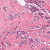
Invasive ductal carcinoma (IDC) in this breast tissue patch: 1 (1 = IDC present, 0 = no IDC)